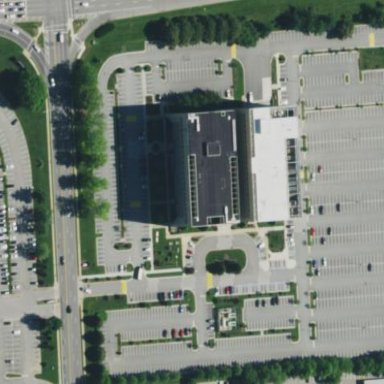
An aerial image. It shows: Office building.